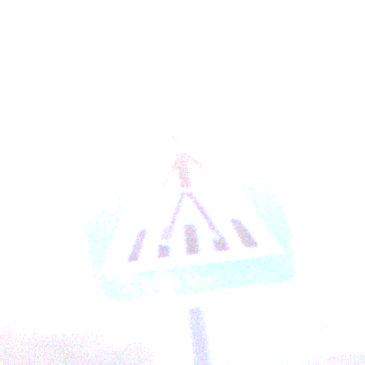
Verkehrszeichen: FussgaengerueberwegRechts
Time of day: SunriseSunset
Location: Outdoor (Nature)
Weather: Clear
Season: NotSpecified
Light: Natural